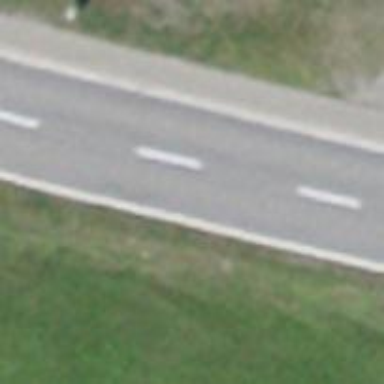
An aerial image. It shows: Secondary road with asphalt surface and sidewalk on the left.